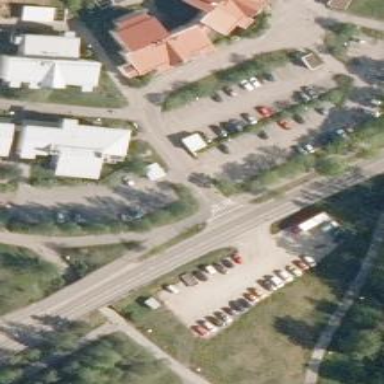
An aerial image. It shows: Parking area with unpaved surface.